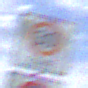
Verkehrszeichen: BeginnZone30
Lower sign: BeginnEingeschraenktesHalteverbotZone
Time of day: Midday
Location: Outdoor (Nature)
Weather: PartlyCloudy
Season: NotSpecified
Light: Natural